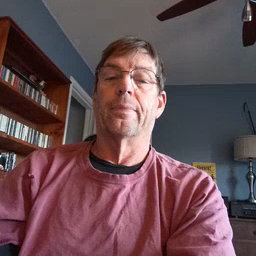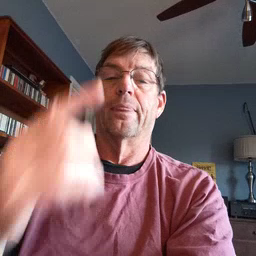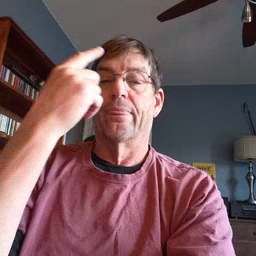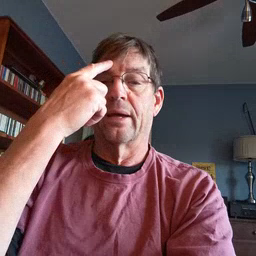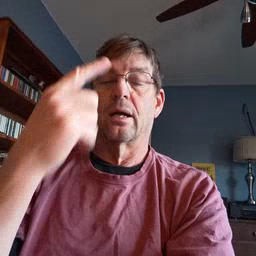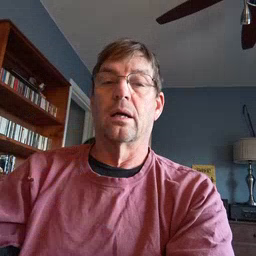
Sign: think